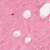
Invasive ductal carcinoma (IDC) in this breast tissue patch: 0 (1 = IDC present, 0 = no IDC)